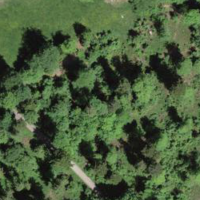
EUNIS habitat code: 43
Species observed at this site:
Lasiommata megera